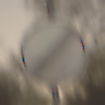
Verkehrszeichen: EndeSaemtlicherBegrenzungen
Umgebung: Outdoor, Nature
Tageszeit: Night
Wetter: Clear
Licht: Natural
Jahreszeit: NotSpecified
Kontrast: LowContrast